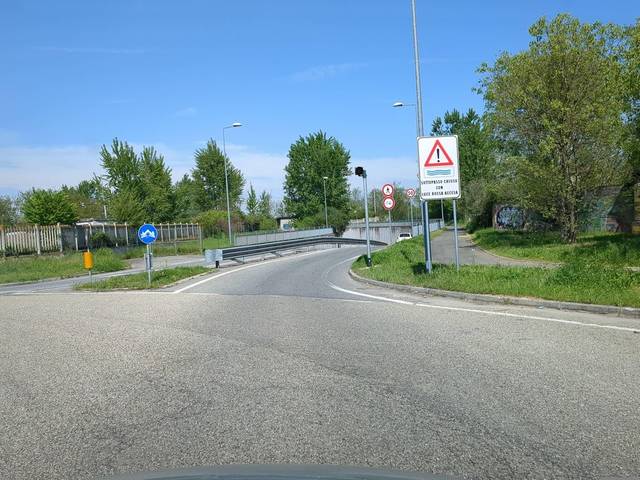
Region: Italy
Coordinates: 45.334, 8.429